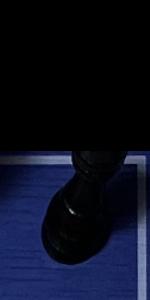
Label: Rook_Black